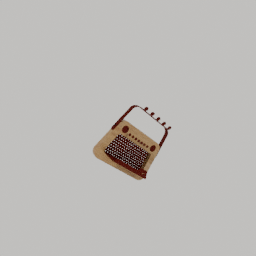
Label: appliances